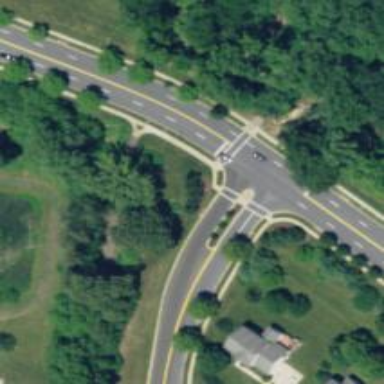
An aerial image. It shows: Marked crossing on the road.